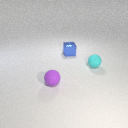
small purple rubber sphere in front of small cyan rubber sphere